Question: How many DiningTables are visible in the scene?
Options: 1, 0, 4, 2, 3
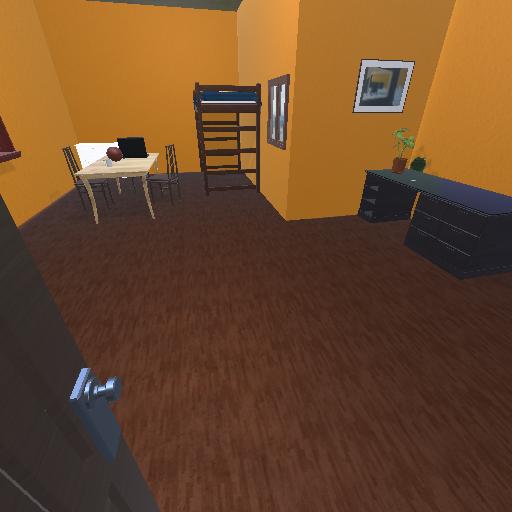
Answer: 1